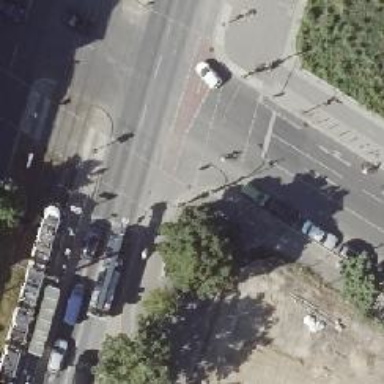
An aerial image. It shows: Road with traffic signals.